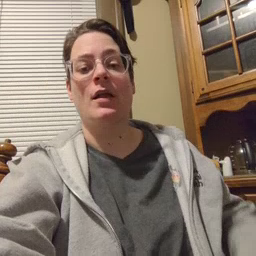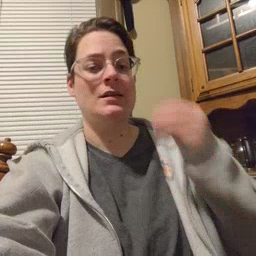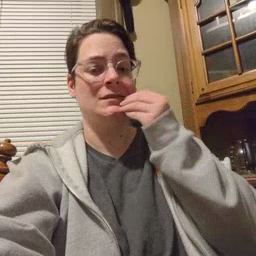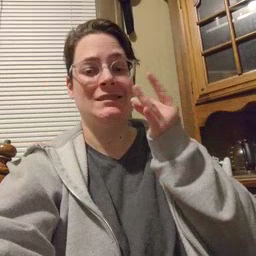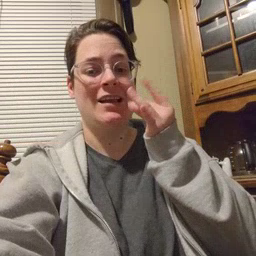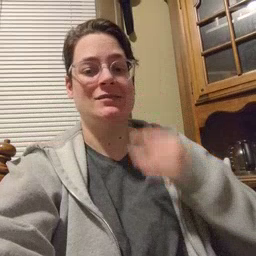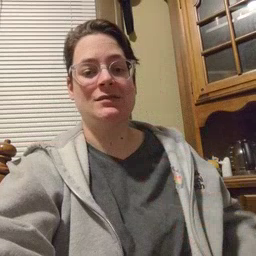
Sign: snack